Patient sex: F
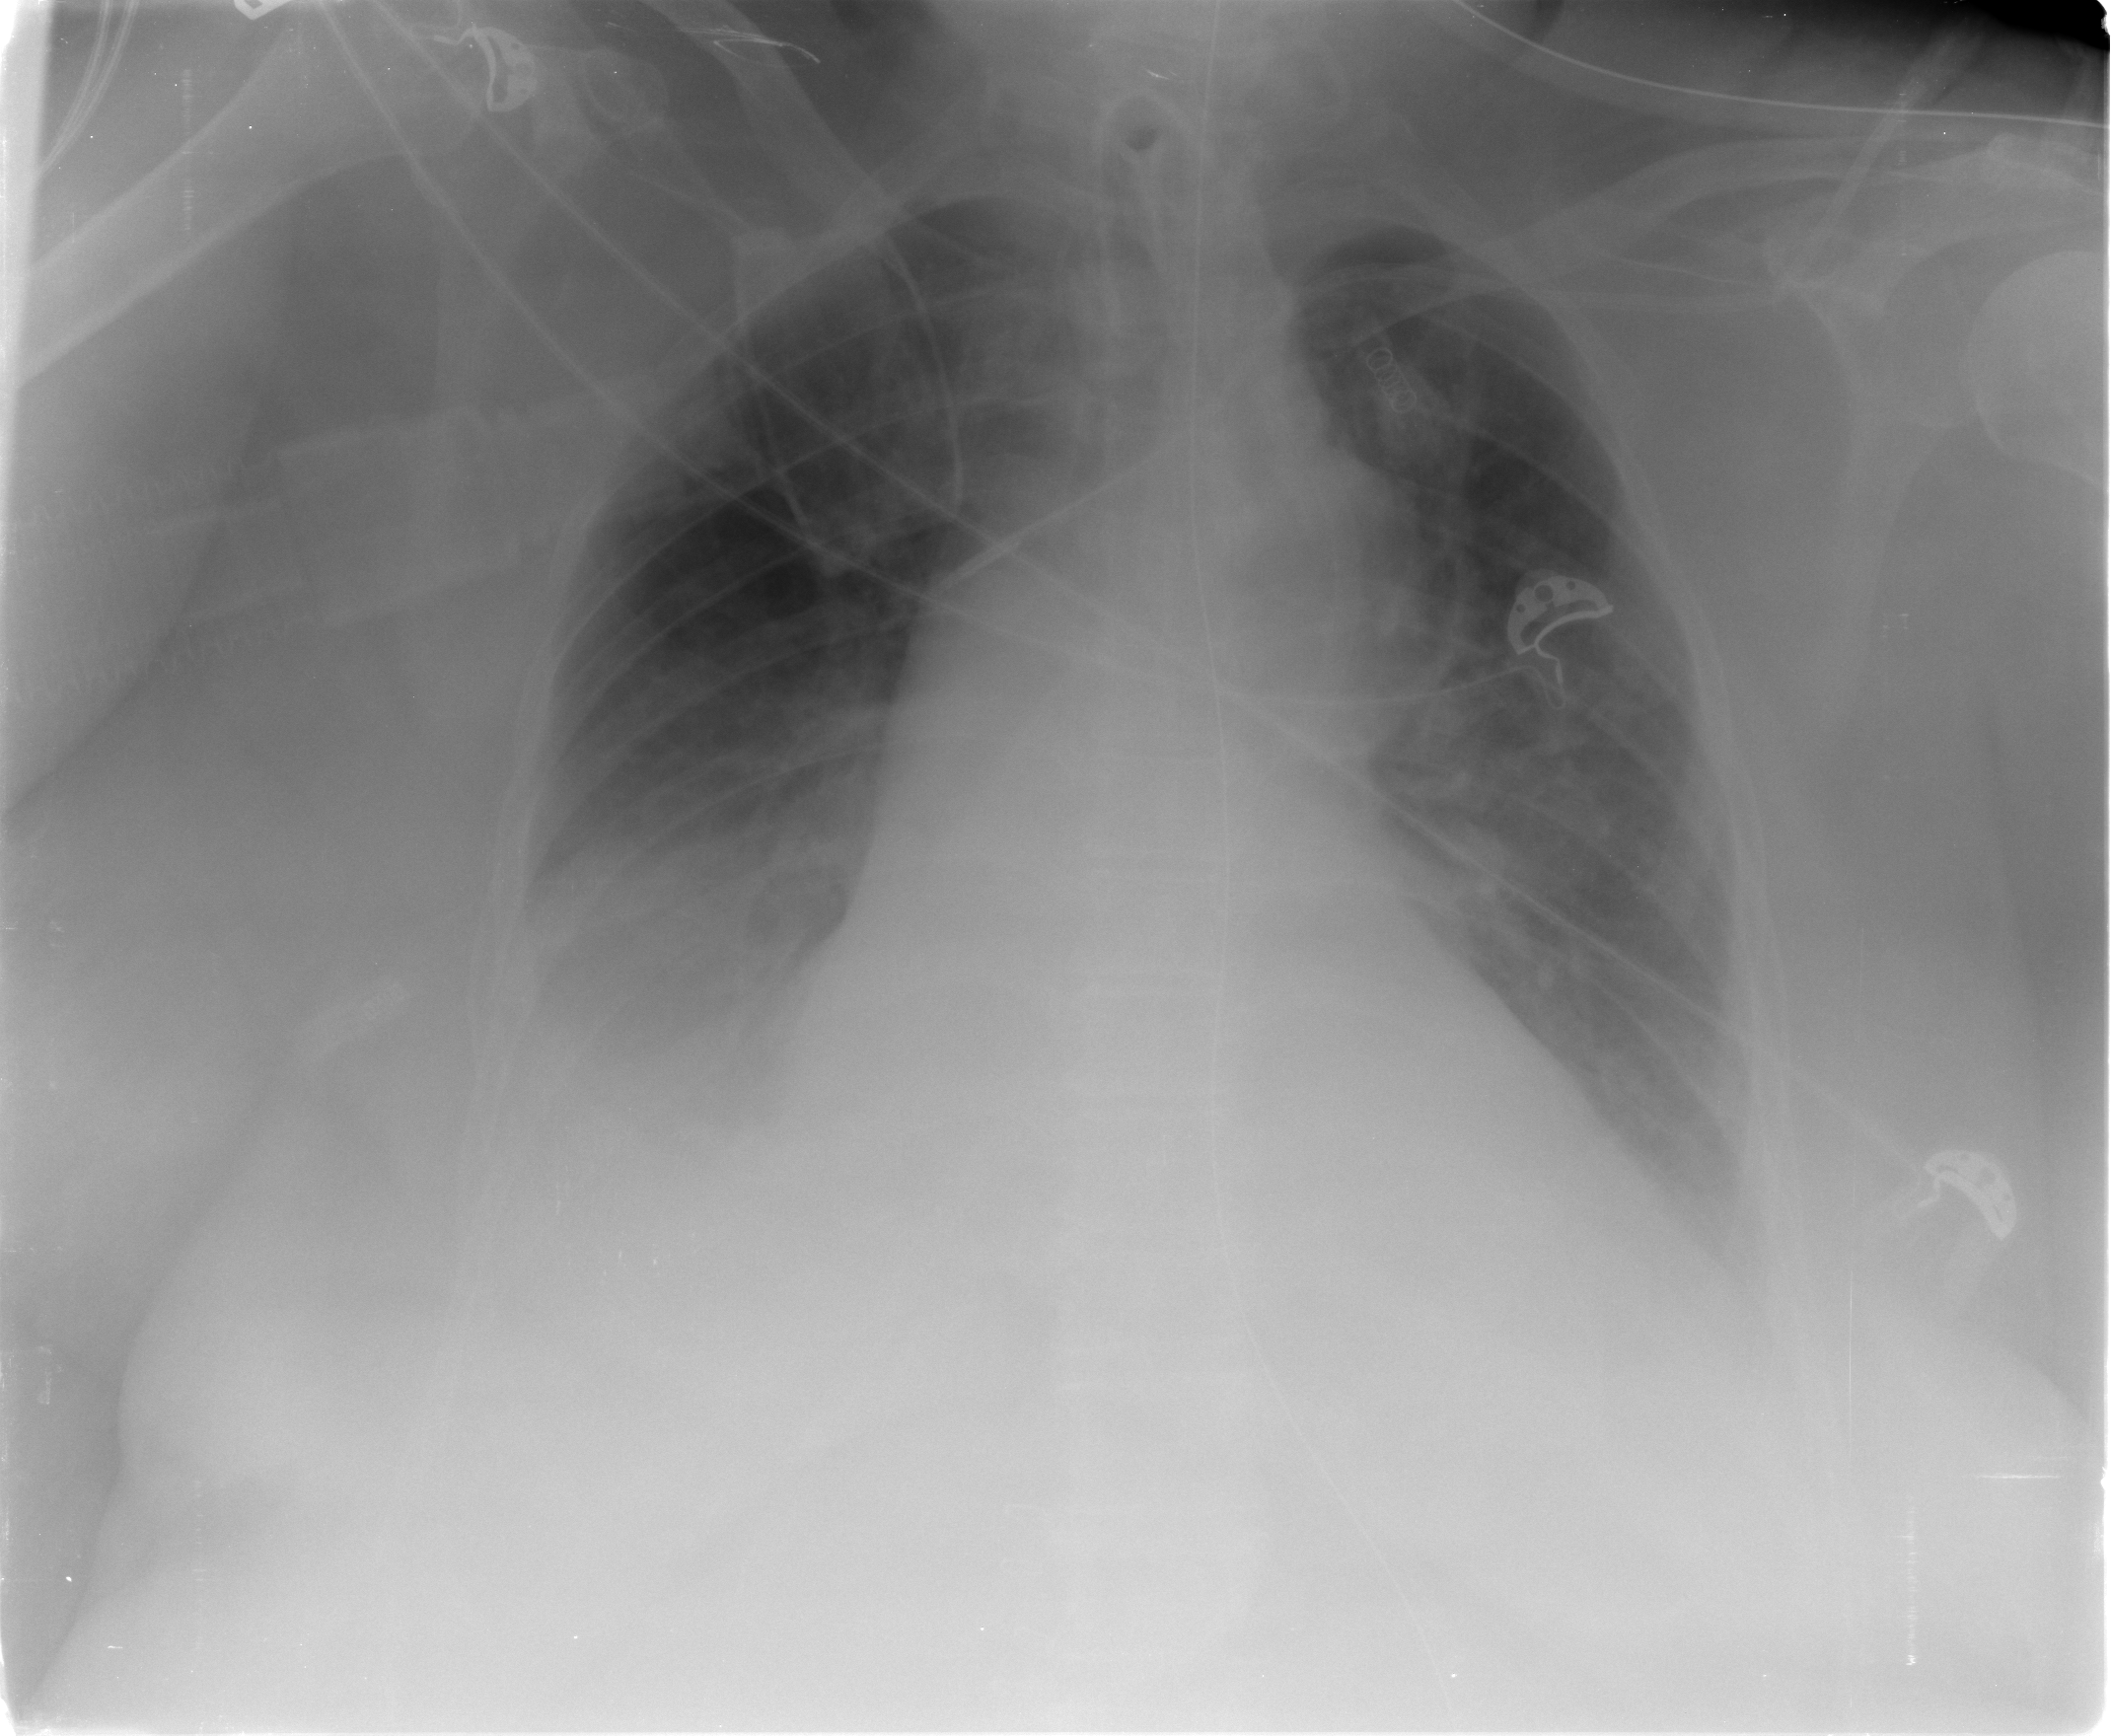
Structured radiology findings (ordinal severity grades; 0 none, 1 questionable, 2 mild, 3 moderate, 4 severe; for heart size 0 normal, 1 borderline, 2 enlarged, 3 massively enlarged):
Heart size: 1
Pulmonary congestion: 2
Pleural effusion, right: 2
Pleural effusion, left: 1
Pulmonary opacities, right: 0
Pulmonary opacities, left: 0
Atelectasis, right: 2
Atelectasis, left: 2